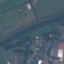
Land use / land cover class: River